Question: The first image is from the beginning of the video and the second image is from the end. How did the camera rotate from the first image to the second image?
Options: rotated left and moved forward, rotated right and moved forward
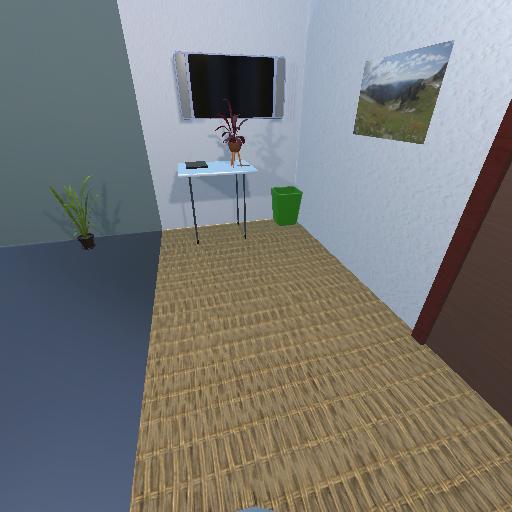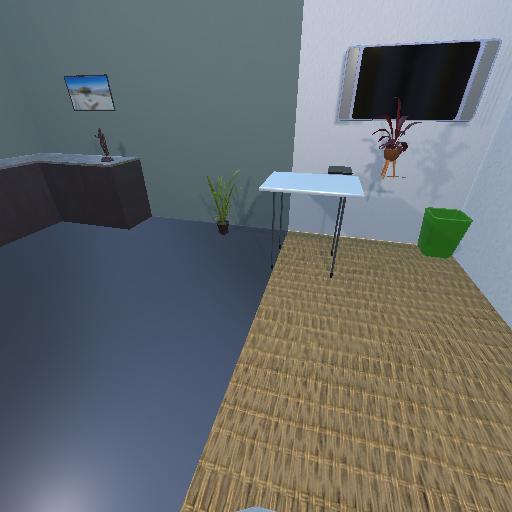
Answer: rotated left and moved forward